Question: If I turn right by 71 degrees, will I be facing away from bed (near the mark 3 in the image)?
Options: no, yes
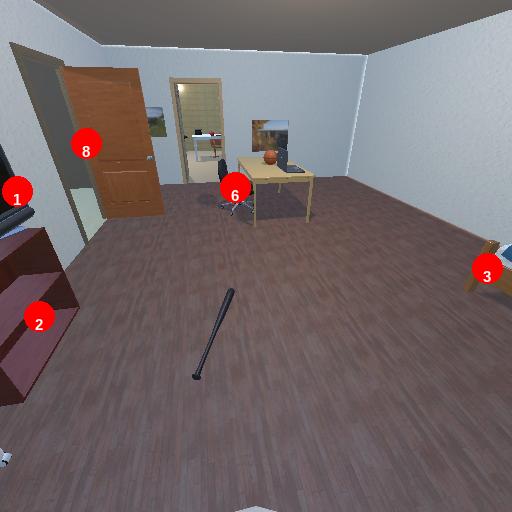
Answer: no